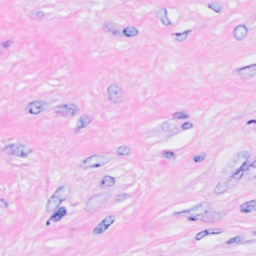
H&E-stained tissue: Breast